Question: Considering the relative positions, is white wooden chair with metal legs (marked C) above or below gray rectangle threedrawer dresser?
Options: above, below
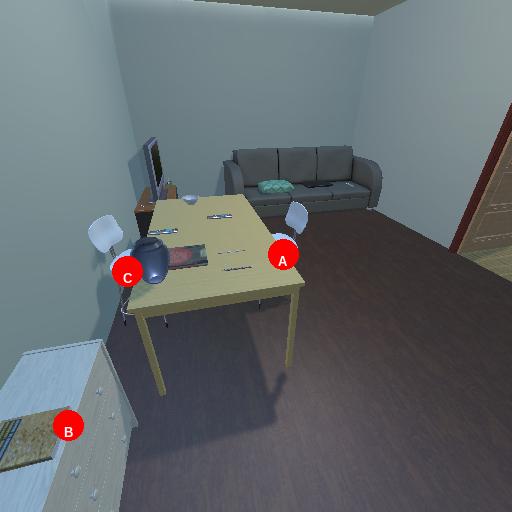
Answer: above